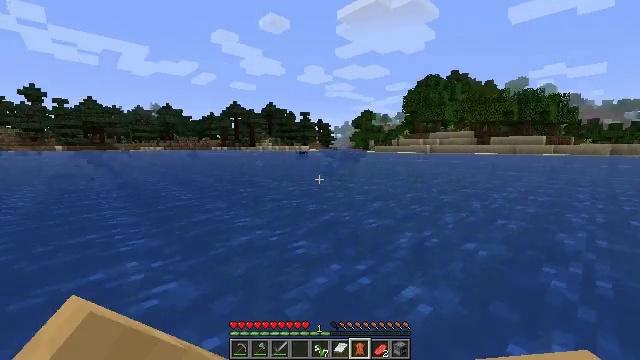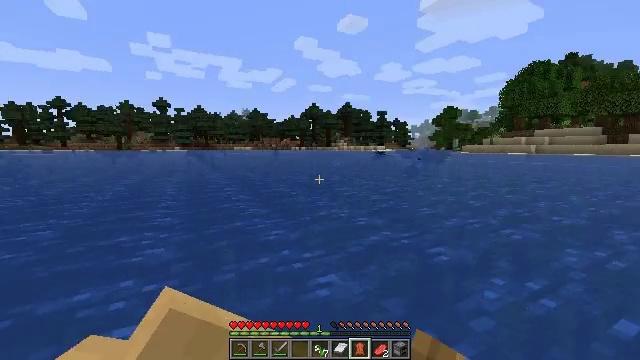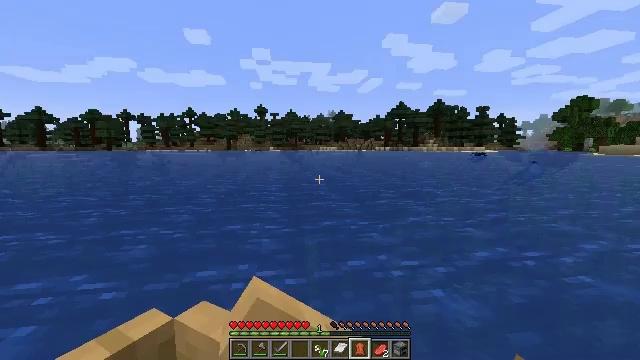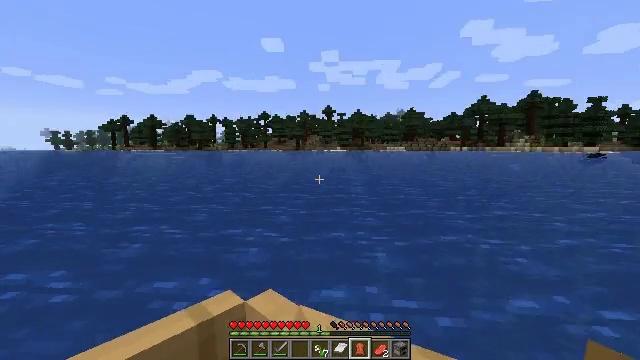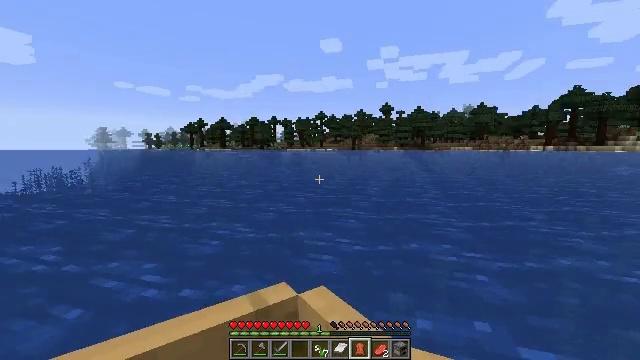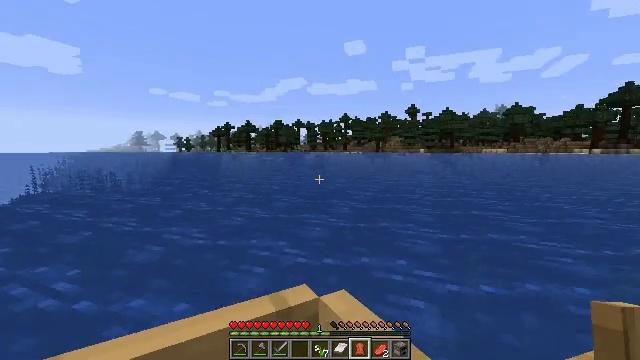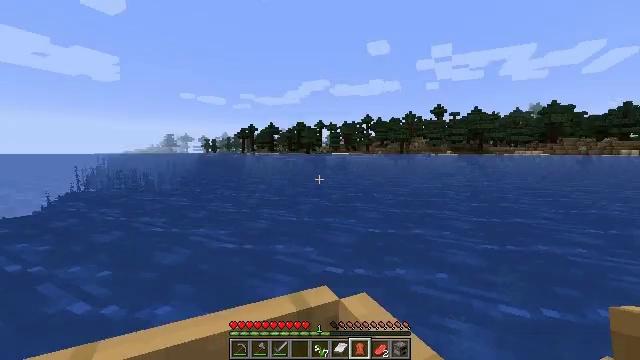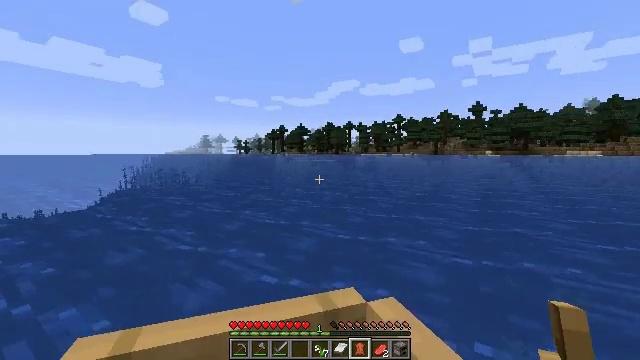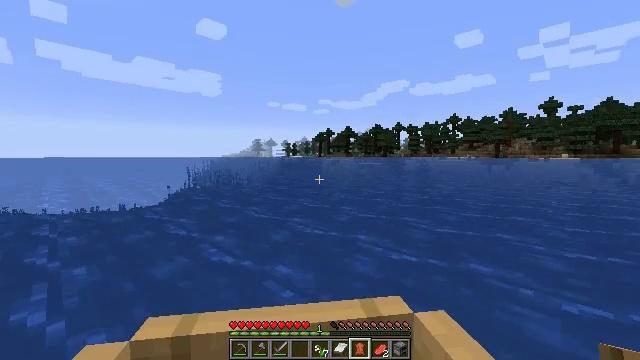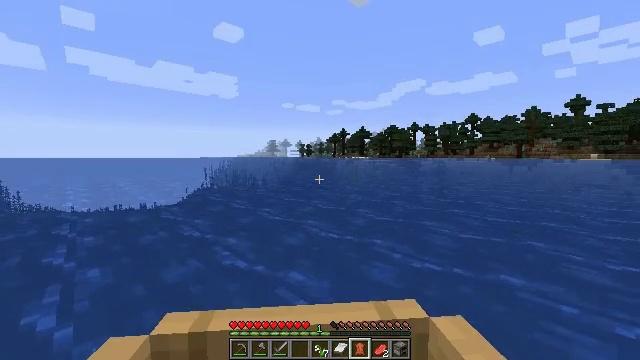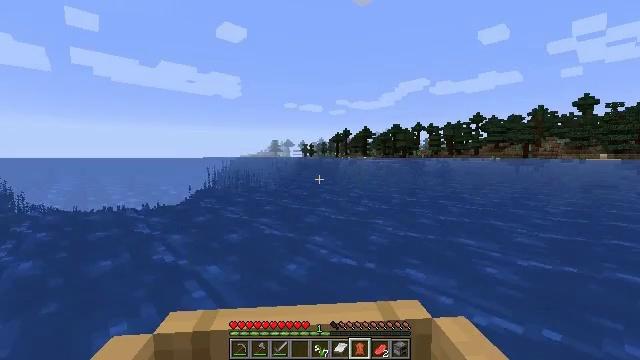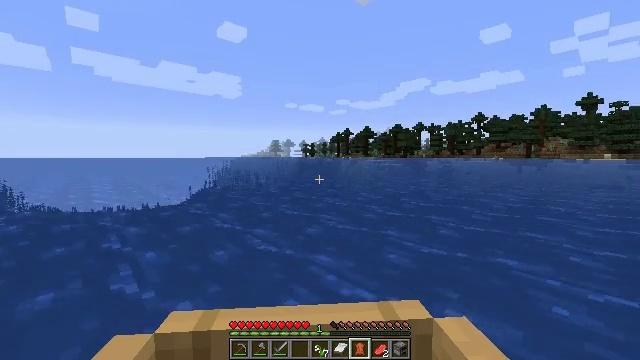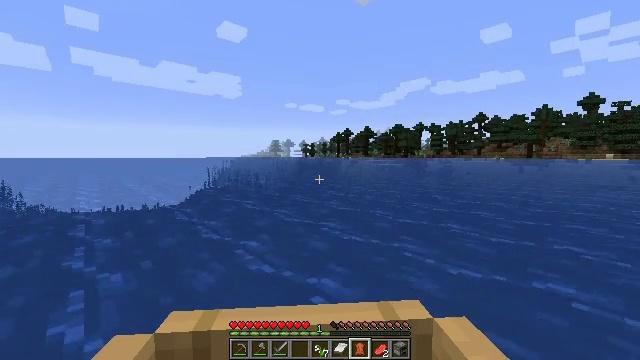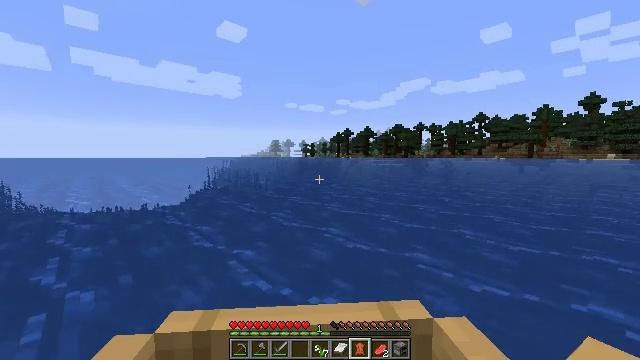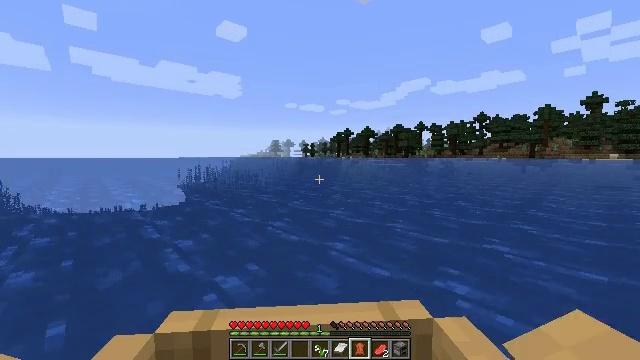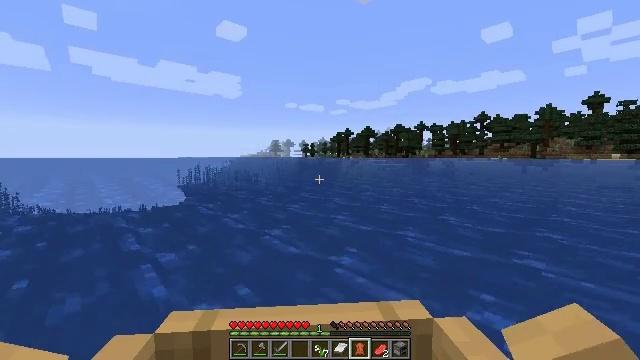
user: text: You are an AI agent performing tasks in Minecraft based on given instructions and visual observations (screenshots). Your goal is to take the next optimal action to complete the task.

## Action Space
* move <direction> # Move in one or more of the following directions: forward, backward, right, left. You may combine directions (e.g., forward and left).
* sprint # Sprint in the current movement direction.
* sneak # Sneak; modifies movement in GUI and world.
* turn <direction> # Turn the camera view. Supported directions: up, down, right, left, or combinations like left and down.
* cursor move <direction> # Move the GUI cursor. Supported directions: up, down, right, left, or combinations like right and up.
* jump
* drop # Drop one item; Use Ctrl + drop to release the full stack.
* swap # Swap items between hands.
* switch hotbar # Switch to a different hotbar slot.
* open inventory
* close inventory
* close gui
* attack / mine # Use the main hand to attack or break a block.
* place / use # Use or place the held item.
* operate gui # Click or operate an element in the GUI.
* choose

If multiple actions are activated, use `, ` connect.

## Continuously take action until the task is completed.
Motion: motion action
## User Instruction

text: Craft white dye.
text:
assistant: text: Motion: move forward, turn left
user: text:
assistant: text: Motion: move forward, turn left
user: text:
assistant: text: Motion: move forward, turn left
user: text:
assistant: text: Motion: move forward, turn left
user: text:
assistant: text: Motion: move forward, turn left
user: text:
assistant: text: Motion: move forward, turn left
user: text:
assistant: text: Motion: move forward, turn left
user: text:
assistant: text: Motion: move forward, turn left
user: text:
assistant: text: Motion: move forward, turn left
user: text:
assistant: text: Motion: move forward
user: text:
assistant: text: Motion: move forward
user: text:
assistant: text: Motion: move forward
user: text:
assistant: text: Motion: move forward
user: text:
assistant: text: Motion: move forward
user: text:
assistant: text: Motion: move forward
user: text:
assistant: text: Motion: move forward
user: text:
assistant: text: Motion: move forward
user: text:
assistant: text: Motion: move forward
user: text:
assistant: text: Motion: move forward
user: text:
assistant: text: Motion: move forward
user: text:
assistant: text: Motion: move forward
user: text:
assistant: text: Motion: move forward
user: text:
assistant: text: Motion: move forward
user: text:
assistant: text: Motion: move forward
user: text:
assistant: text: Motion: move forward
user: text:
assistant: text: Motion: move forward
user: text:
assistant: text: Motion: move forward
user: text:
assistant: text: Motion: move forward
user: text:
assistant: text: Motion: move forward
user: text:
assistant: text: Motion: move forward